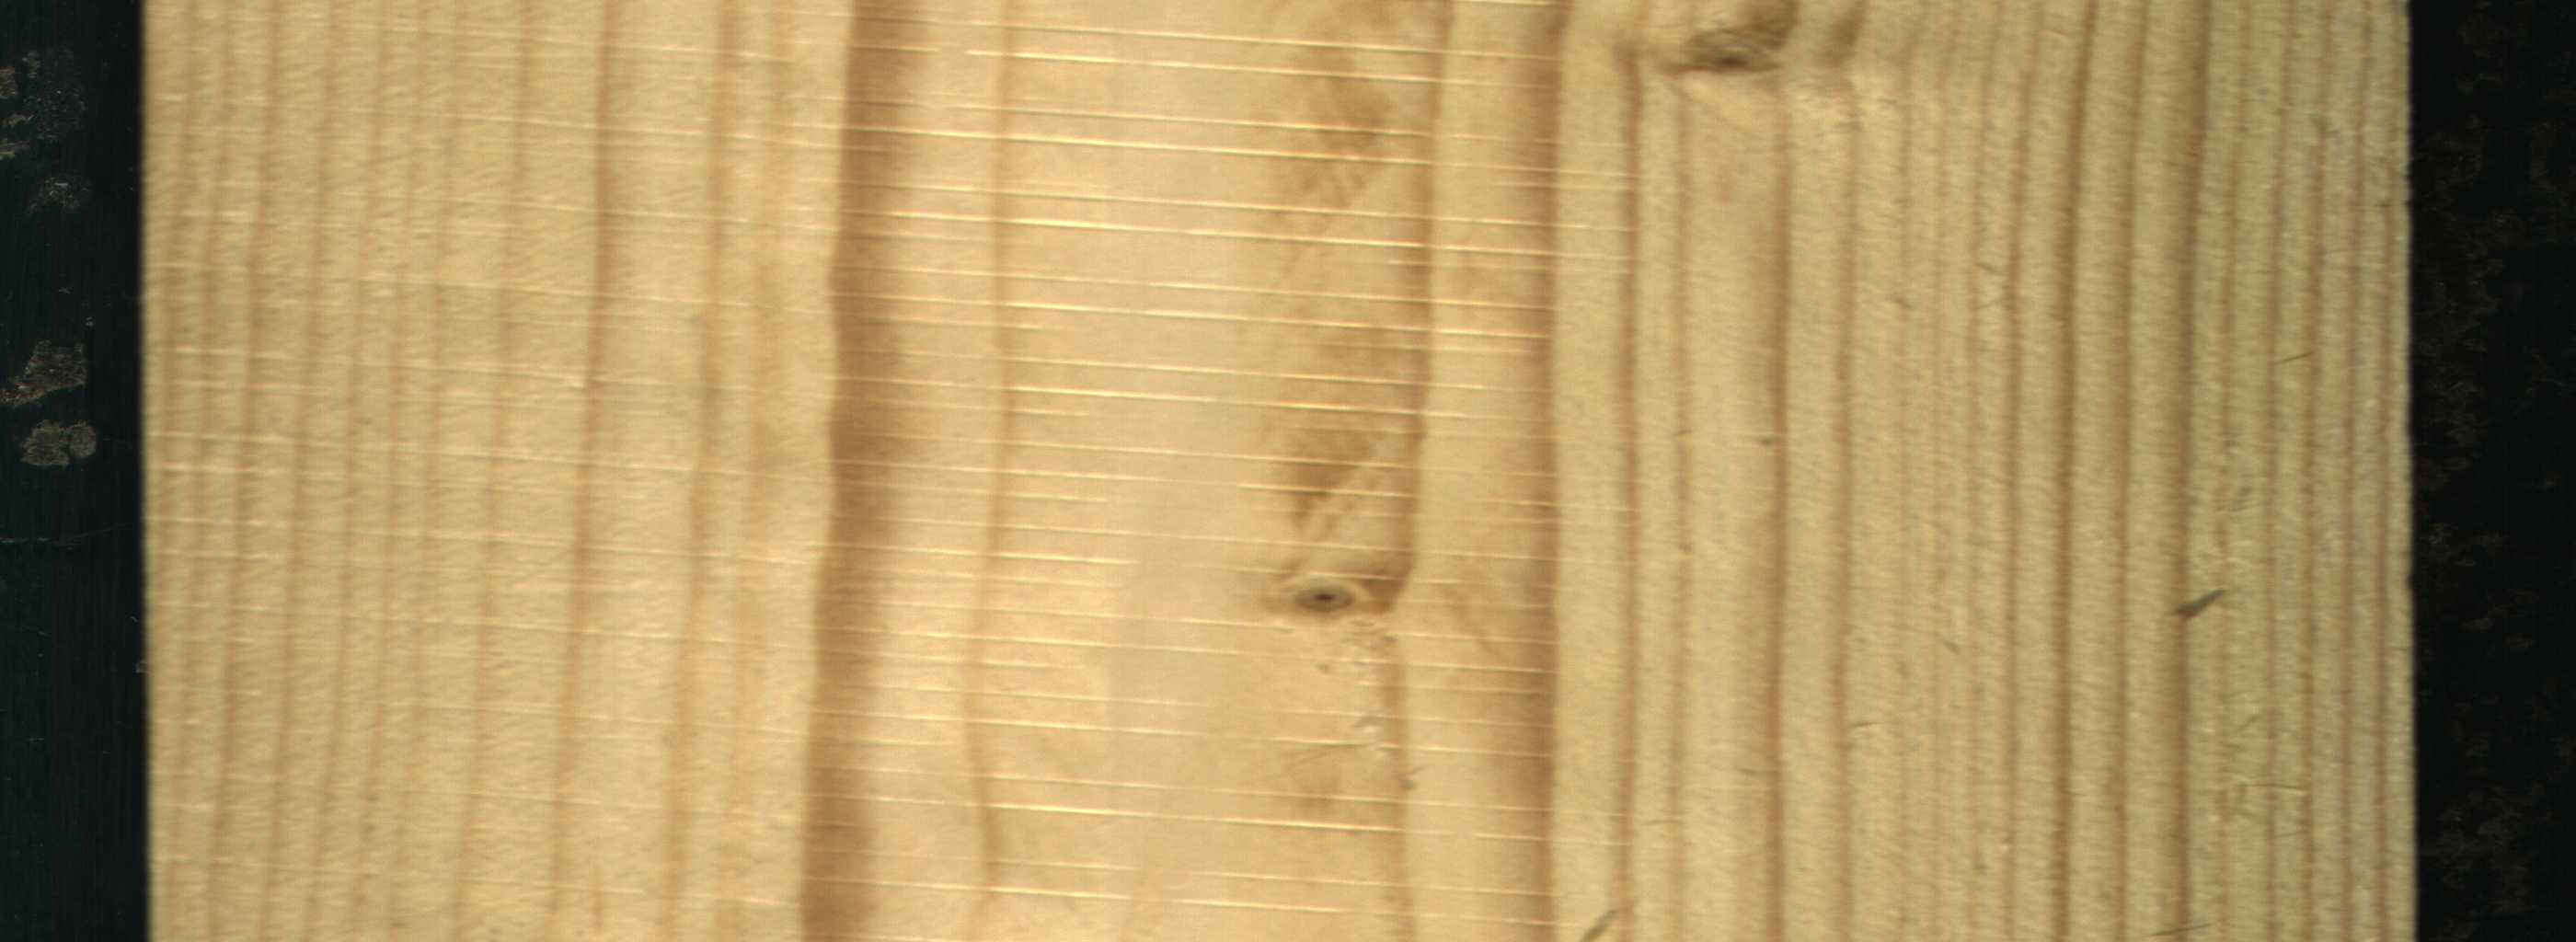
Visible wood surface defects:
Live_Knot
Live_Knot